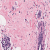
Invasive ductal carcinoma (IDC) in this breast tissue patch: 0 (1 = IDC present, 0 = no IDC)